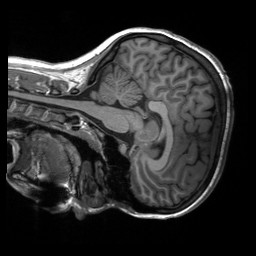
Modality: T1w
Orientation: sagittal
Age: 22
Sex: female
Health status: healthy
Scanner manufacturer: siemens
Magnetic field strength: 3 T
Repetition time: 2.3 s
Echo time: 0.00232 s